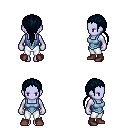
a pixel art fantasy rpg character, female body template, dark elf, purple skin, blue vest, white pants, raven ponytail hairstyle, maroon shoes, four views (front, back, left, right), 2x2 character sprite sheet, small pixel art, hard edges, no anti-aliasing